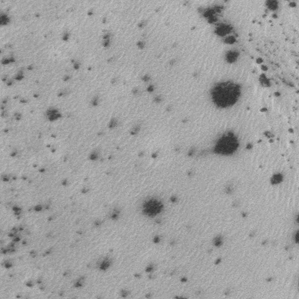
Label: frost